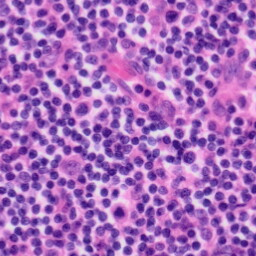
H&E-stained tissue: Tonsil